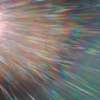
Label: sunburn